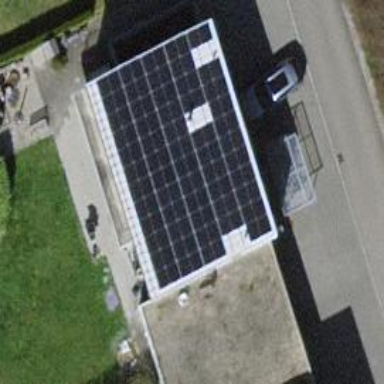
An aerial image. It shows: Solar power generator utilizing photovoltaic technology with solar photovoltaic panels.